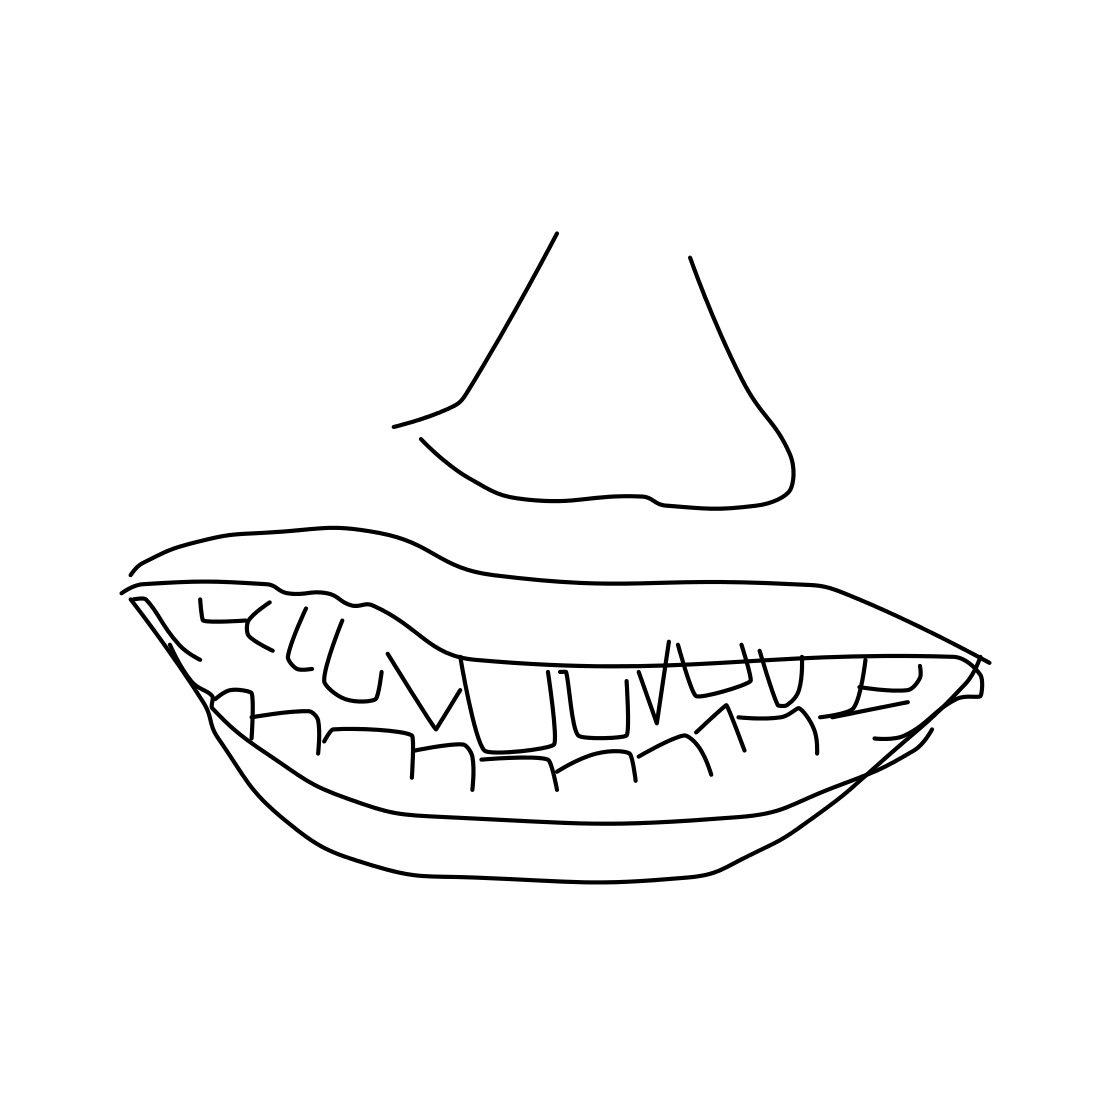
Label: tooth